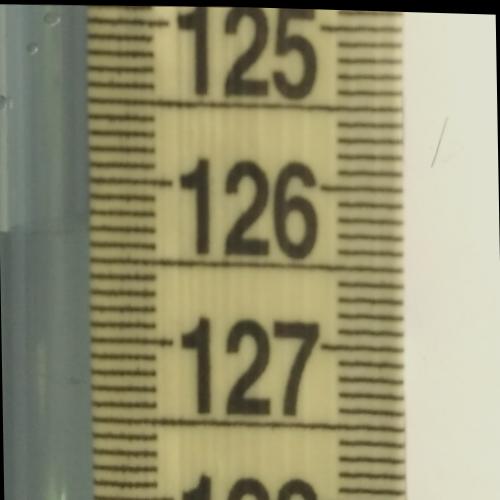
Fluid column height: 126.3 cm